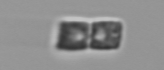
Label: Bacillariophyceae_morphotype1